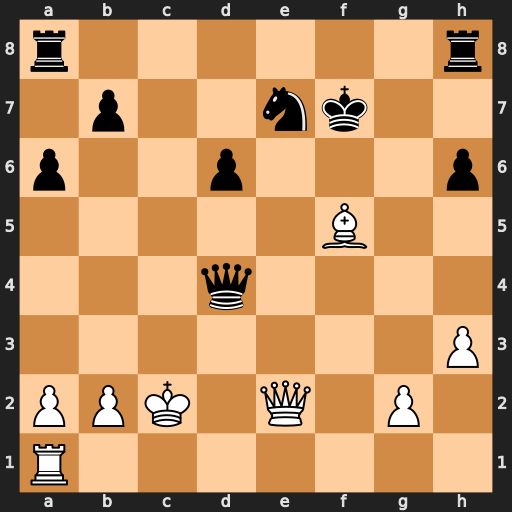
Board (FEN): r6r/1p2nk2/p2p3p/5B2/3q4/7P/PPK1Q1P1/R7
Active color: w
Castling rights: -
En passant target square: -
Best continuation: Qe6+ Kf8 Rf1 Qc5+ Kb1 Qxf5+ Rxf5+